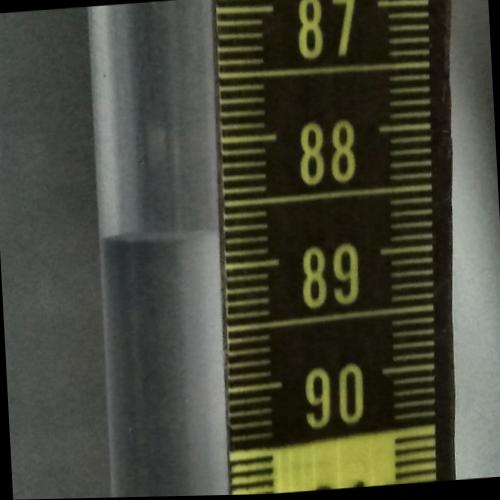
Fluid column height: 88.7 cm